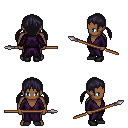
a pixel art fantasy rpg character, male body template, human, dark skin, purple robe, magenta pants, raven twin-tailed hairstyle, black shoes, spear, four views (front, back, left, right), 2x2 character sprite sheet, small pixel art, hard edges, no anti-aliasing